Interaction volume radius: 5 \u00c5
Interaction volume height: 20 \u00c5
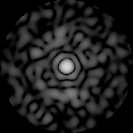
Disorder parameter: 0.8435